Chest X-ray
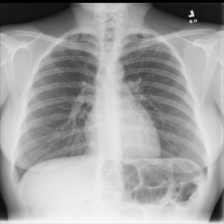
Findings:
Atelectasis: negative
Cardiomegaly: negative
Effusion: negative
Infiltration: negative
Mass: negative
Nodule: negative
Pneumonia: negative
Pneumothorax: negative
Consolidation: negative
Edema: negative
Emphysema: negative
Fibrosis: negative
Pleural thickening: negative
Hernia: negative